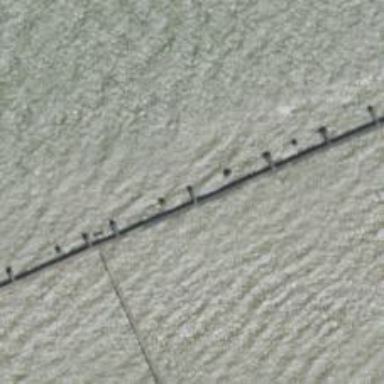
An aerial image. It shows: Man-made pier.